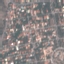
Land use / land cover: Residential